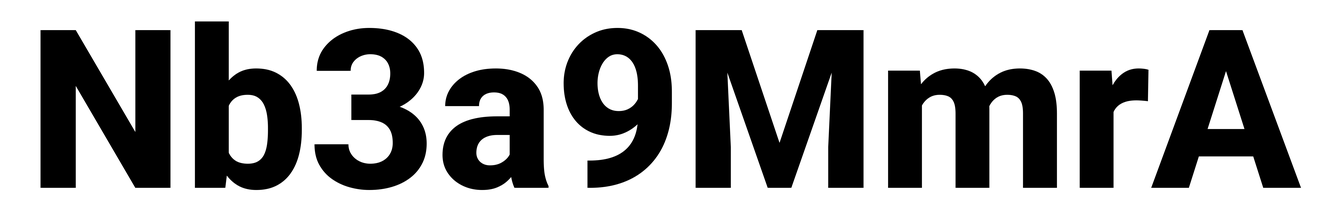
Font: Roboto_ExtraBold